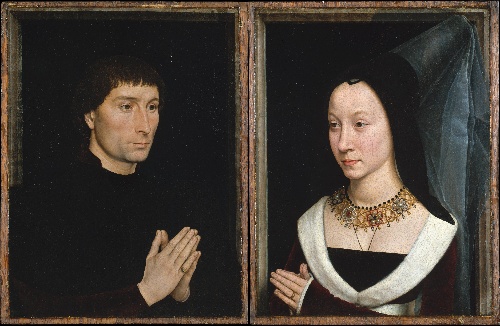
Title: Tommaso di Folco Portinari (1428–1501); Maria Portinari (Maria Maddalena Baroncelli, born 1456)
Artist: Hans Memling
Artist bio: Netherlandish, Seligenstadt, active by 1465–died 1494 Bruges
Date: ca. 1470
Object type: Painting
Classification: Paintings
Medium: Oil on wood
Dimensions: (.626, Tommaso) overall 17 3/8 x 13 1/4 in. (44.1 x 33.7 cm), painted surface 16 5/8 x 12 1/2 in. (42.2 x 31.8 cm); (.627, Maria) overall 17 3/8 x 13 3/8 in. (44.1 x 34 cm); painted surface 16 5/8 x 12 5/8 in. (42.2 x 32.1 cm)
Department: European Paintings
Credit line: Bequest of Benjamin Altman, 1913
Accession year: 1914
Repository: Metropolitan Museum of Art, New York, NY
Tags: Couples|Men|Portraits|Women